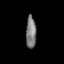
Tissue: lung
Cell type: Epithelial cells
Senescence score: 0.2397
Nuclear area (px): 321
Mean DAPI intensity: 123.623